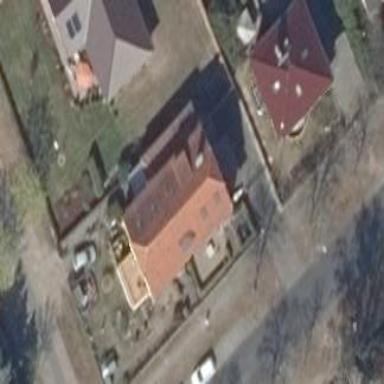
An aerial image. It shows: Half-hipped roof house.